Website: crate-barrel
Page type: billing-address
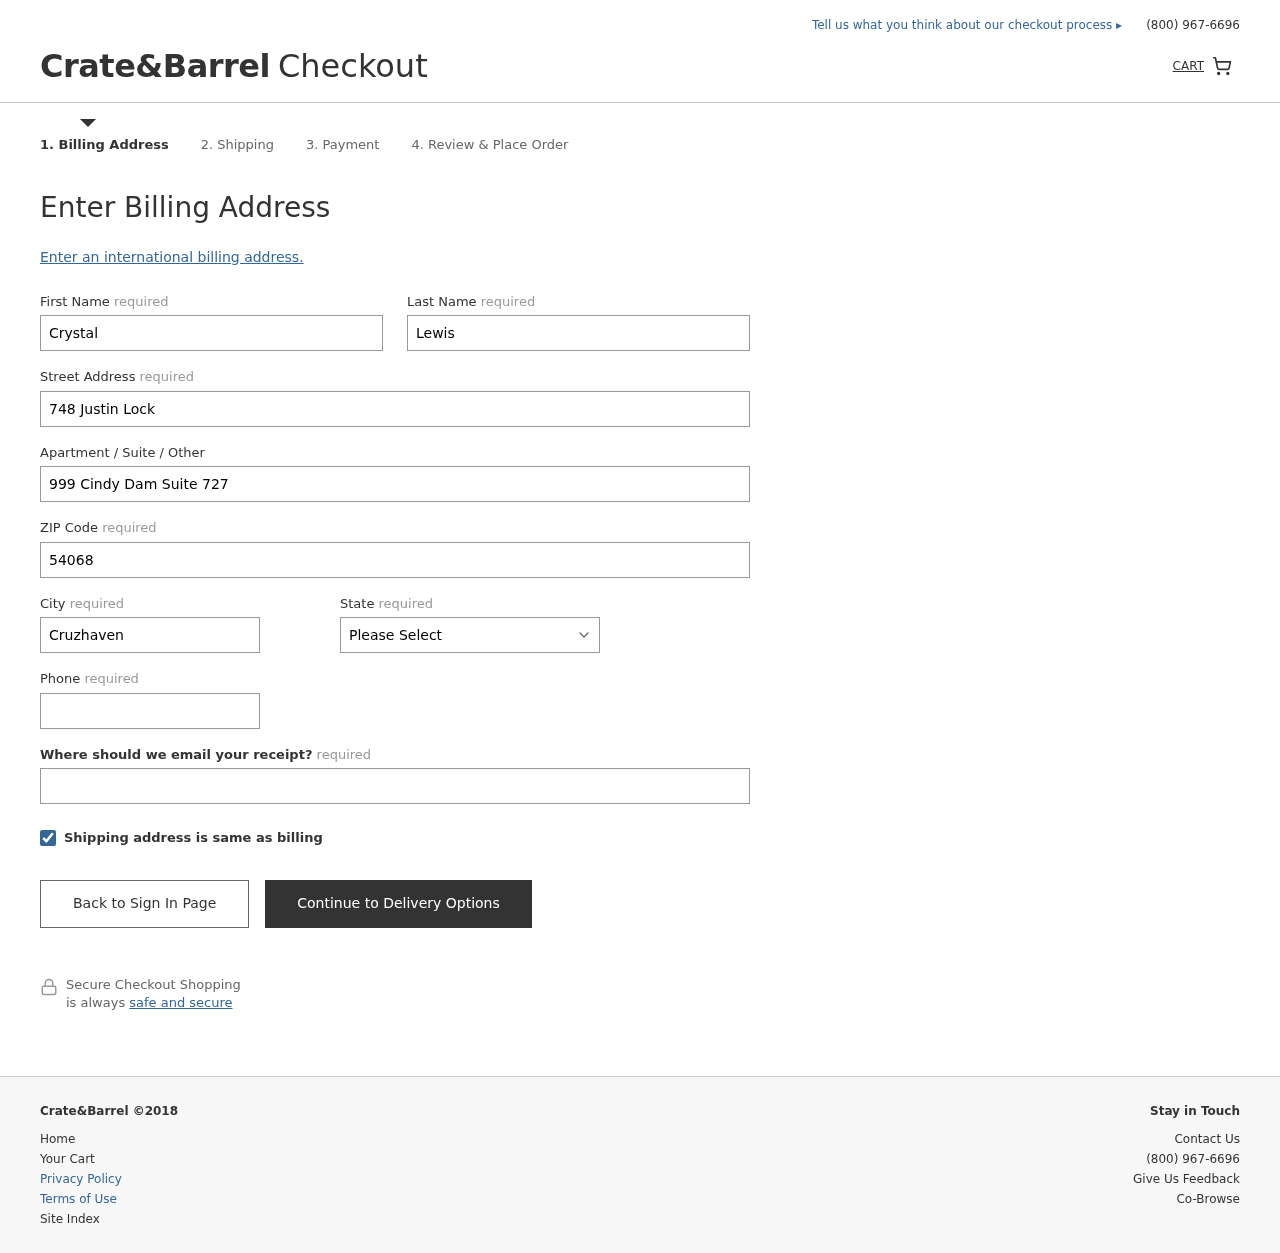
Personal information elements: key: PII_STATE
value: Ohio
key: PII_FIRSTNAME
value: Crystal
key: PII_LASTNAME
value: Lewis
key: PII_STREET
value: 748 Justin Lock
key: PII_STREET2
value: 999 Cindy Dam Suite 727
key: PII_POSTCODE
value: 54068
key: PII_CITY
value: Cruzhaven
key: PII_PHONE
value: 7334713135
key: PII_EMAIL
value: crystal_lewis@gmail.com